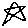
Label: star